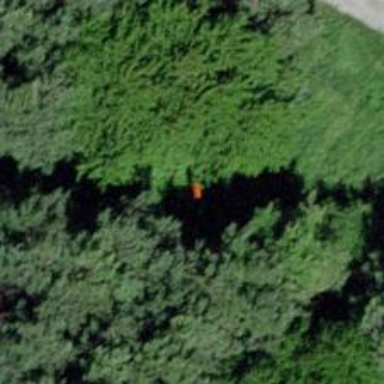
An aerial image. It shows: Pole supporting roof covering pipeline marker.